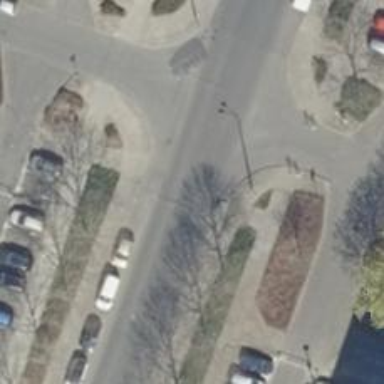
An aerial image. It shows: Unmarked crossing on the road.